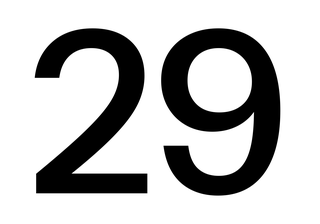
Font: InstrumentSans_Medium